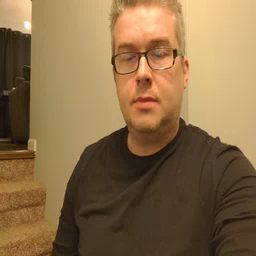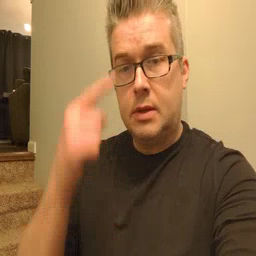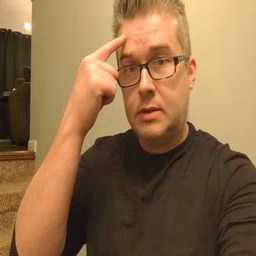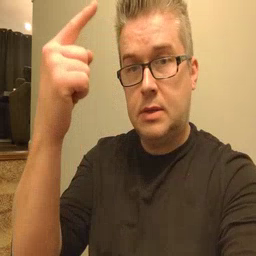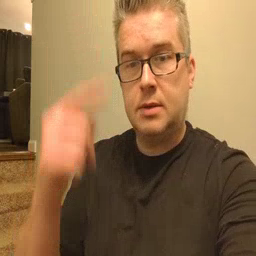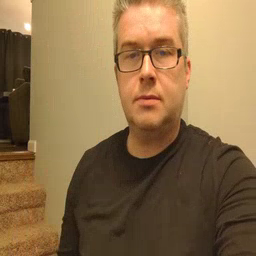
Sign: penny